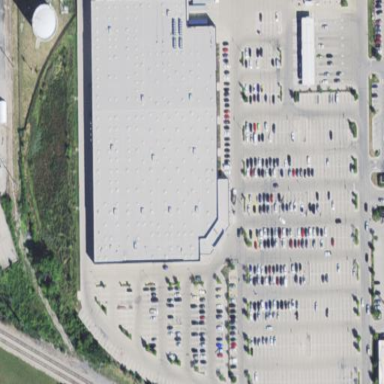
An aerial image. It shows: Retail building that houses wholesale shop.